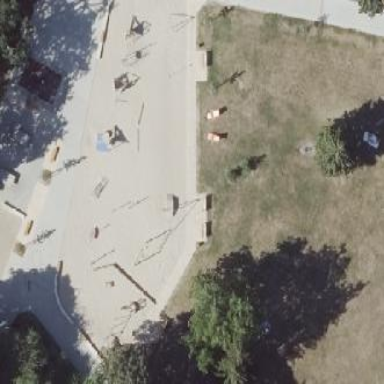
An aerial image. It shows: Playground area for leisure activities on the land.